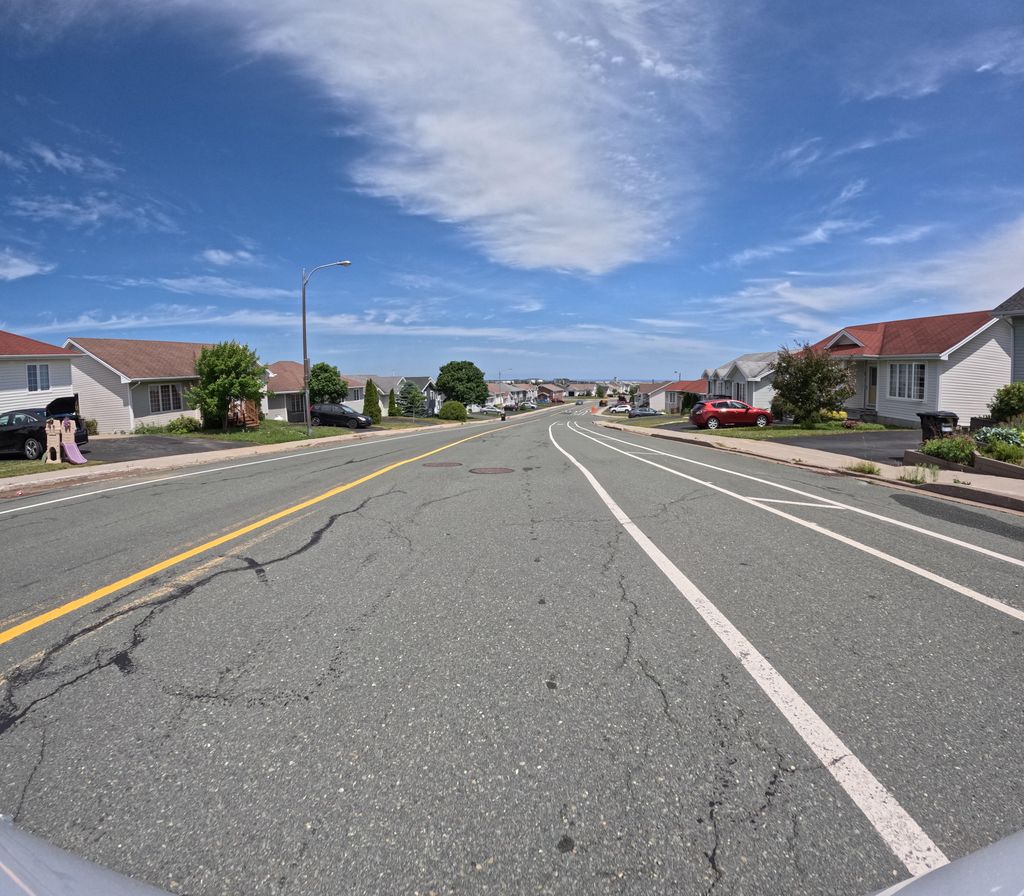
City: st_johns